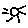
Label: sun